Interaction volume radius: 10 \u00c5
Interaction volume height: 15 \u00c5
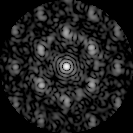
Disorder parameter: 0.5697